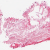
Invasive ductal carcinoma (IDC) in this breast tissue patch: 0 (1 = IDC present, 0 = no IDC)